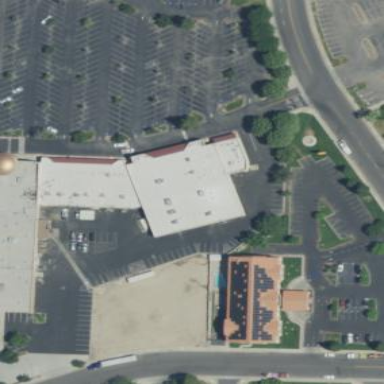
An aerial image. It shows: Building that houses fitness center.